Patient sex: F
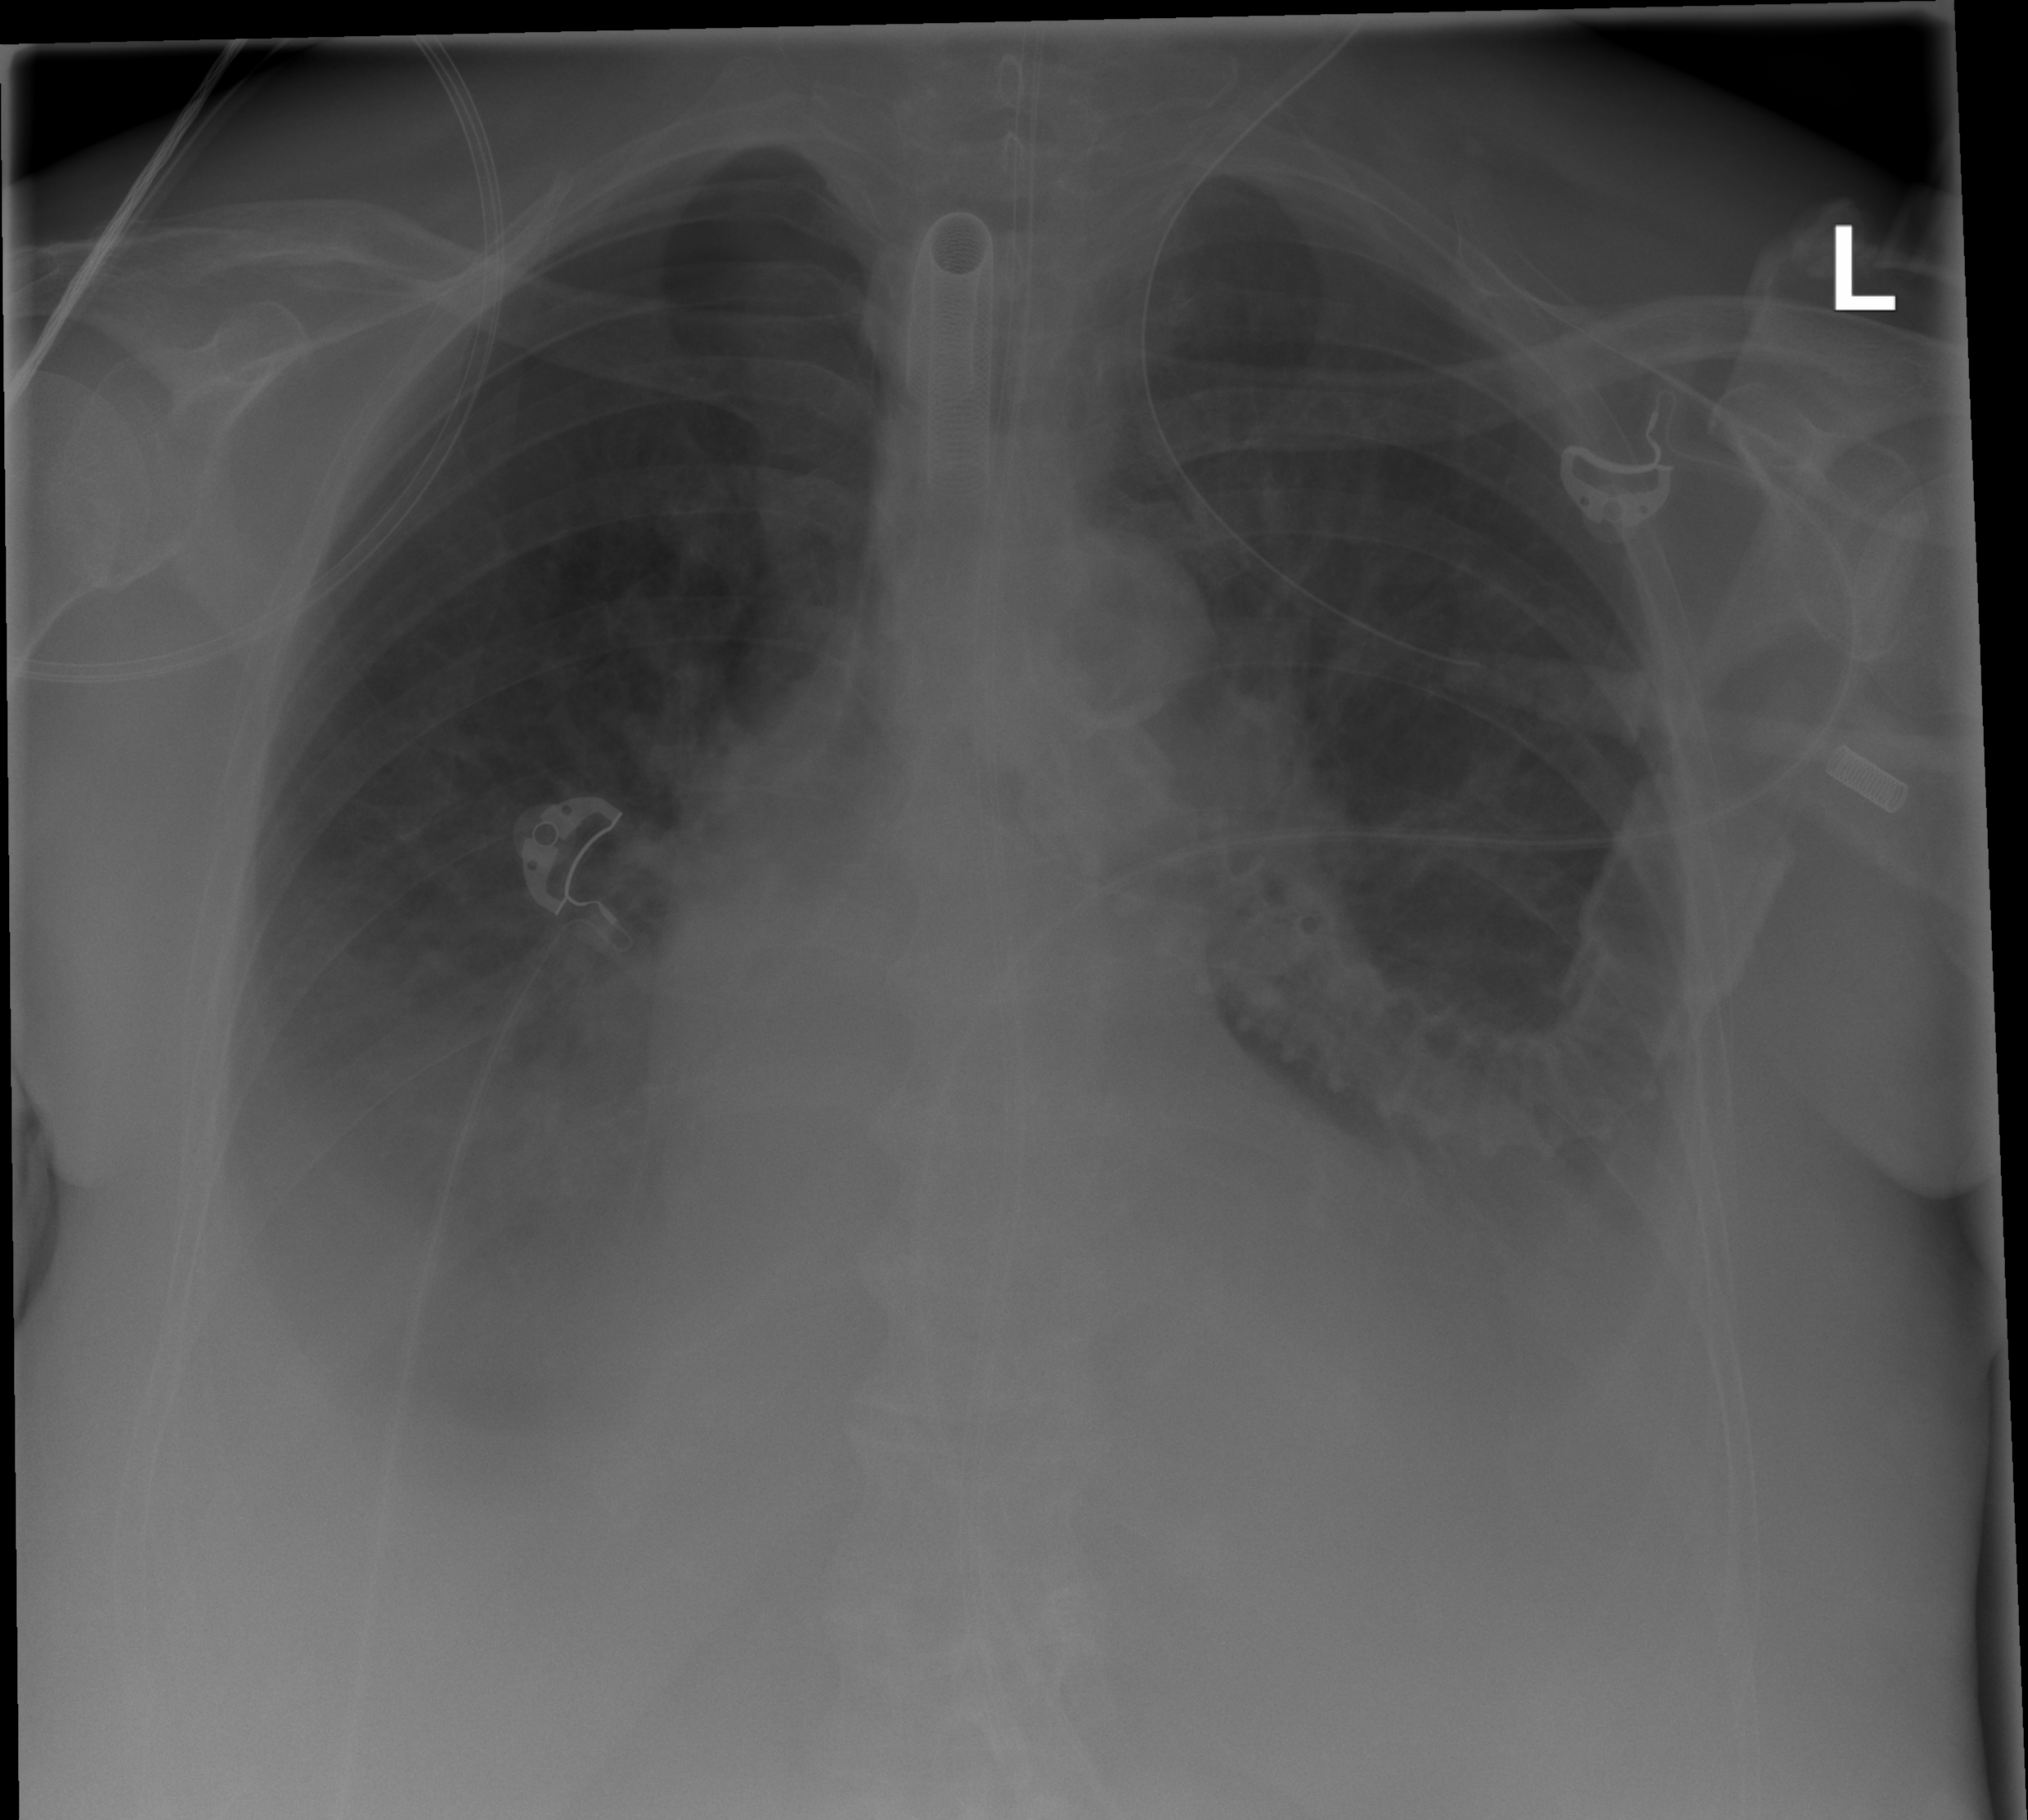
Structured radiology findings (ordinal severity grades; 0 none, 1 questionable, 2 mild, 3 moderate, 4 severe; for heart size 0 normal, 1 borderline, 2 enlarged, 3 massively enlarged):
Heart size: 2
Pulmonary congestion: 2
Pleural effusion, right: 2
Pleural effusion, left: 2
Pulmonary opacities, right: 1
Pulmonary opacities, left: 0
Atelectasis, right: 2
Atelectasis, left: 2